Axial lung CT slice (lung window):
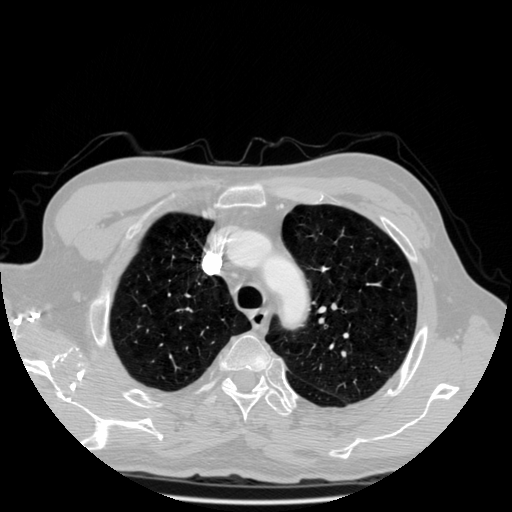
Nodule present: no